Question: Today I loaded data in to my Hadoop cluster and I noticed that the amount of used storage of datanodes in Hadoop showed on Web UI (<URL> fluctuates over time. That means, even though data is loaded in to the cluster continuously but 'Used' column on the Web UI sometimes increases dramatically but sometimes drops sharply.
Why does this happen?

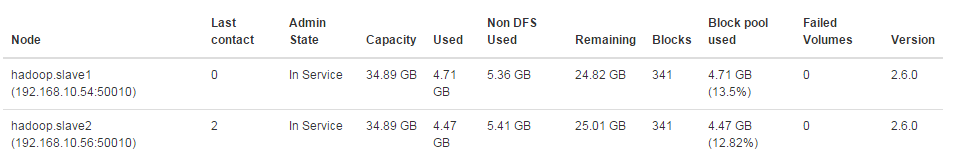
Answer: 1. Files with a replication factor > 1 are not replicated instantly, and takes a while to establish the target replication.
2. As processing happens, you might end up temporarily with many smaller files. However, even though file content is small, they might still take up a lot of space to the set block size. Block size is typically set to a pretty high value, giving more overhead to smaller files. As these smaller files get cleaned up, you will see a drastic decrease in usage.
3. Block pool might shrink as it stays unused for prolonged time. Again, blocks might be pretty big in size.